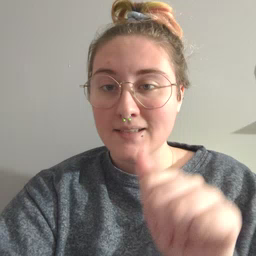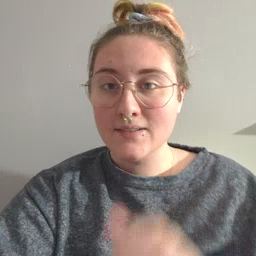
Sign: head